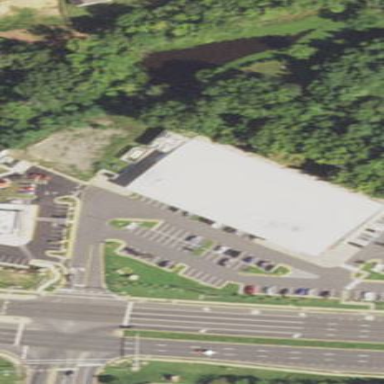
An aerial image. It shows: Building that houses supermarket.